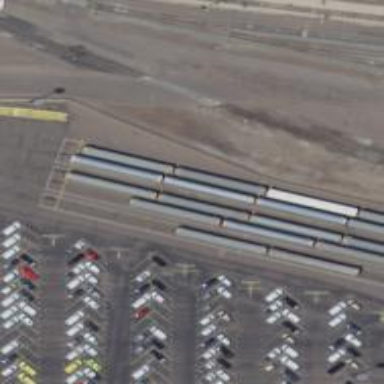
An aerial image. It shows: Railway yard in service.